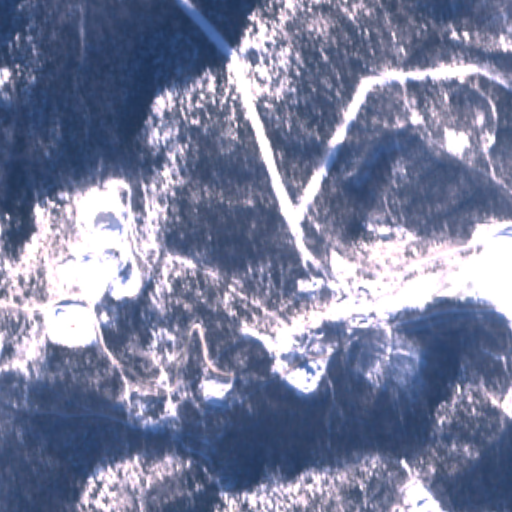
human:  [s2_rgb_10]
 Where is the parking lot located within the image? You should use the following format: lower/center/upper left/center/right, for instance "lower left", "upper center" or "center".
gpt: The parking lot is located in the center right of the image.
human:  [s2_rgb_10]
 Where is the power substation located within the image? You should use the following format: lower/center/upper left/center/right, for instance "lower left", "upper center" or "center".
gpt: The power substation is located in the center of the image.
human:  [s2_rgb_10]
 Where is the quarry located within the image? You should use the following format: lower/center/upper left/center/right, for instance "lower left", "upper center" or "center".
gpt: There is no quarry in the image.